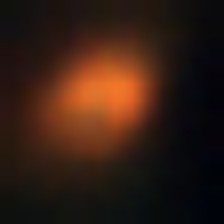
Taxon: NanoPlankton
Group: Other